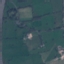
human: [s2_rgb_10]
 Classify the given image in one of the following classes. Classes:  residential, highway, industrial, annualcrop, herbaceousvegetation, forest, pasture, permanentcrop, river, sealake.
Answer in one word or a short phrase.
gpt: Pasture